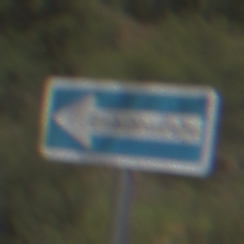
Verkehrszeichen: EinbahnstrasseLinksweisend
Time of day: Midday
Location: Outdoor (Nature)
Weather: PartlyCloudy
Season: NotSpecified
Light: Natural